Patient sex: F
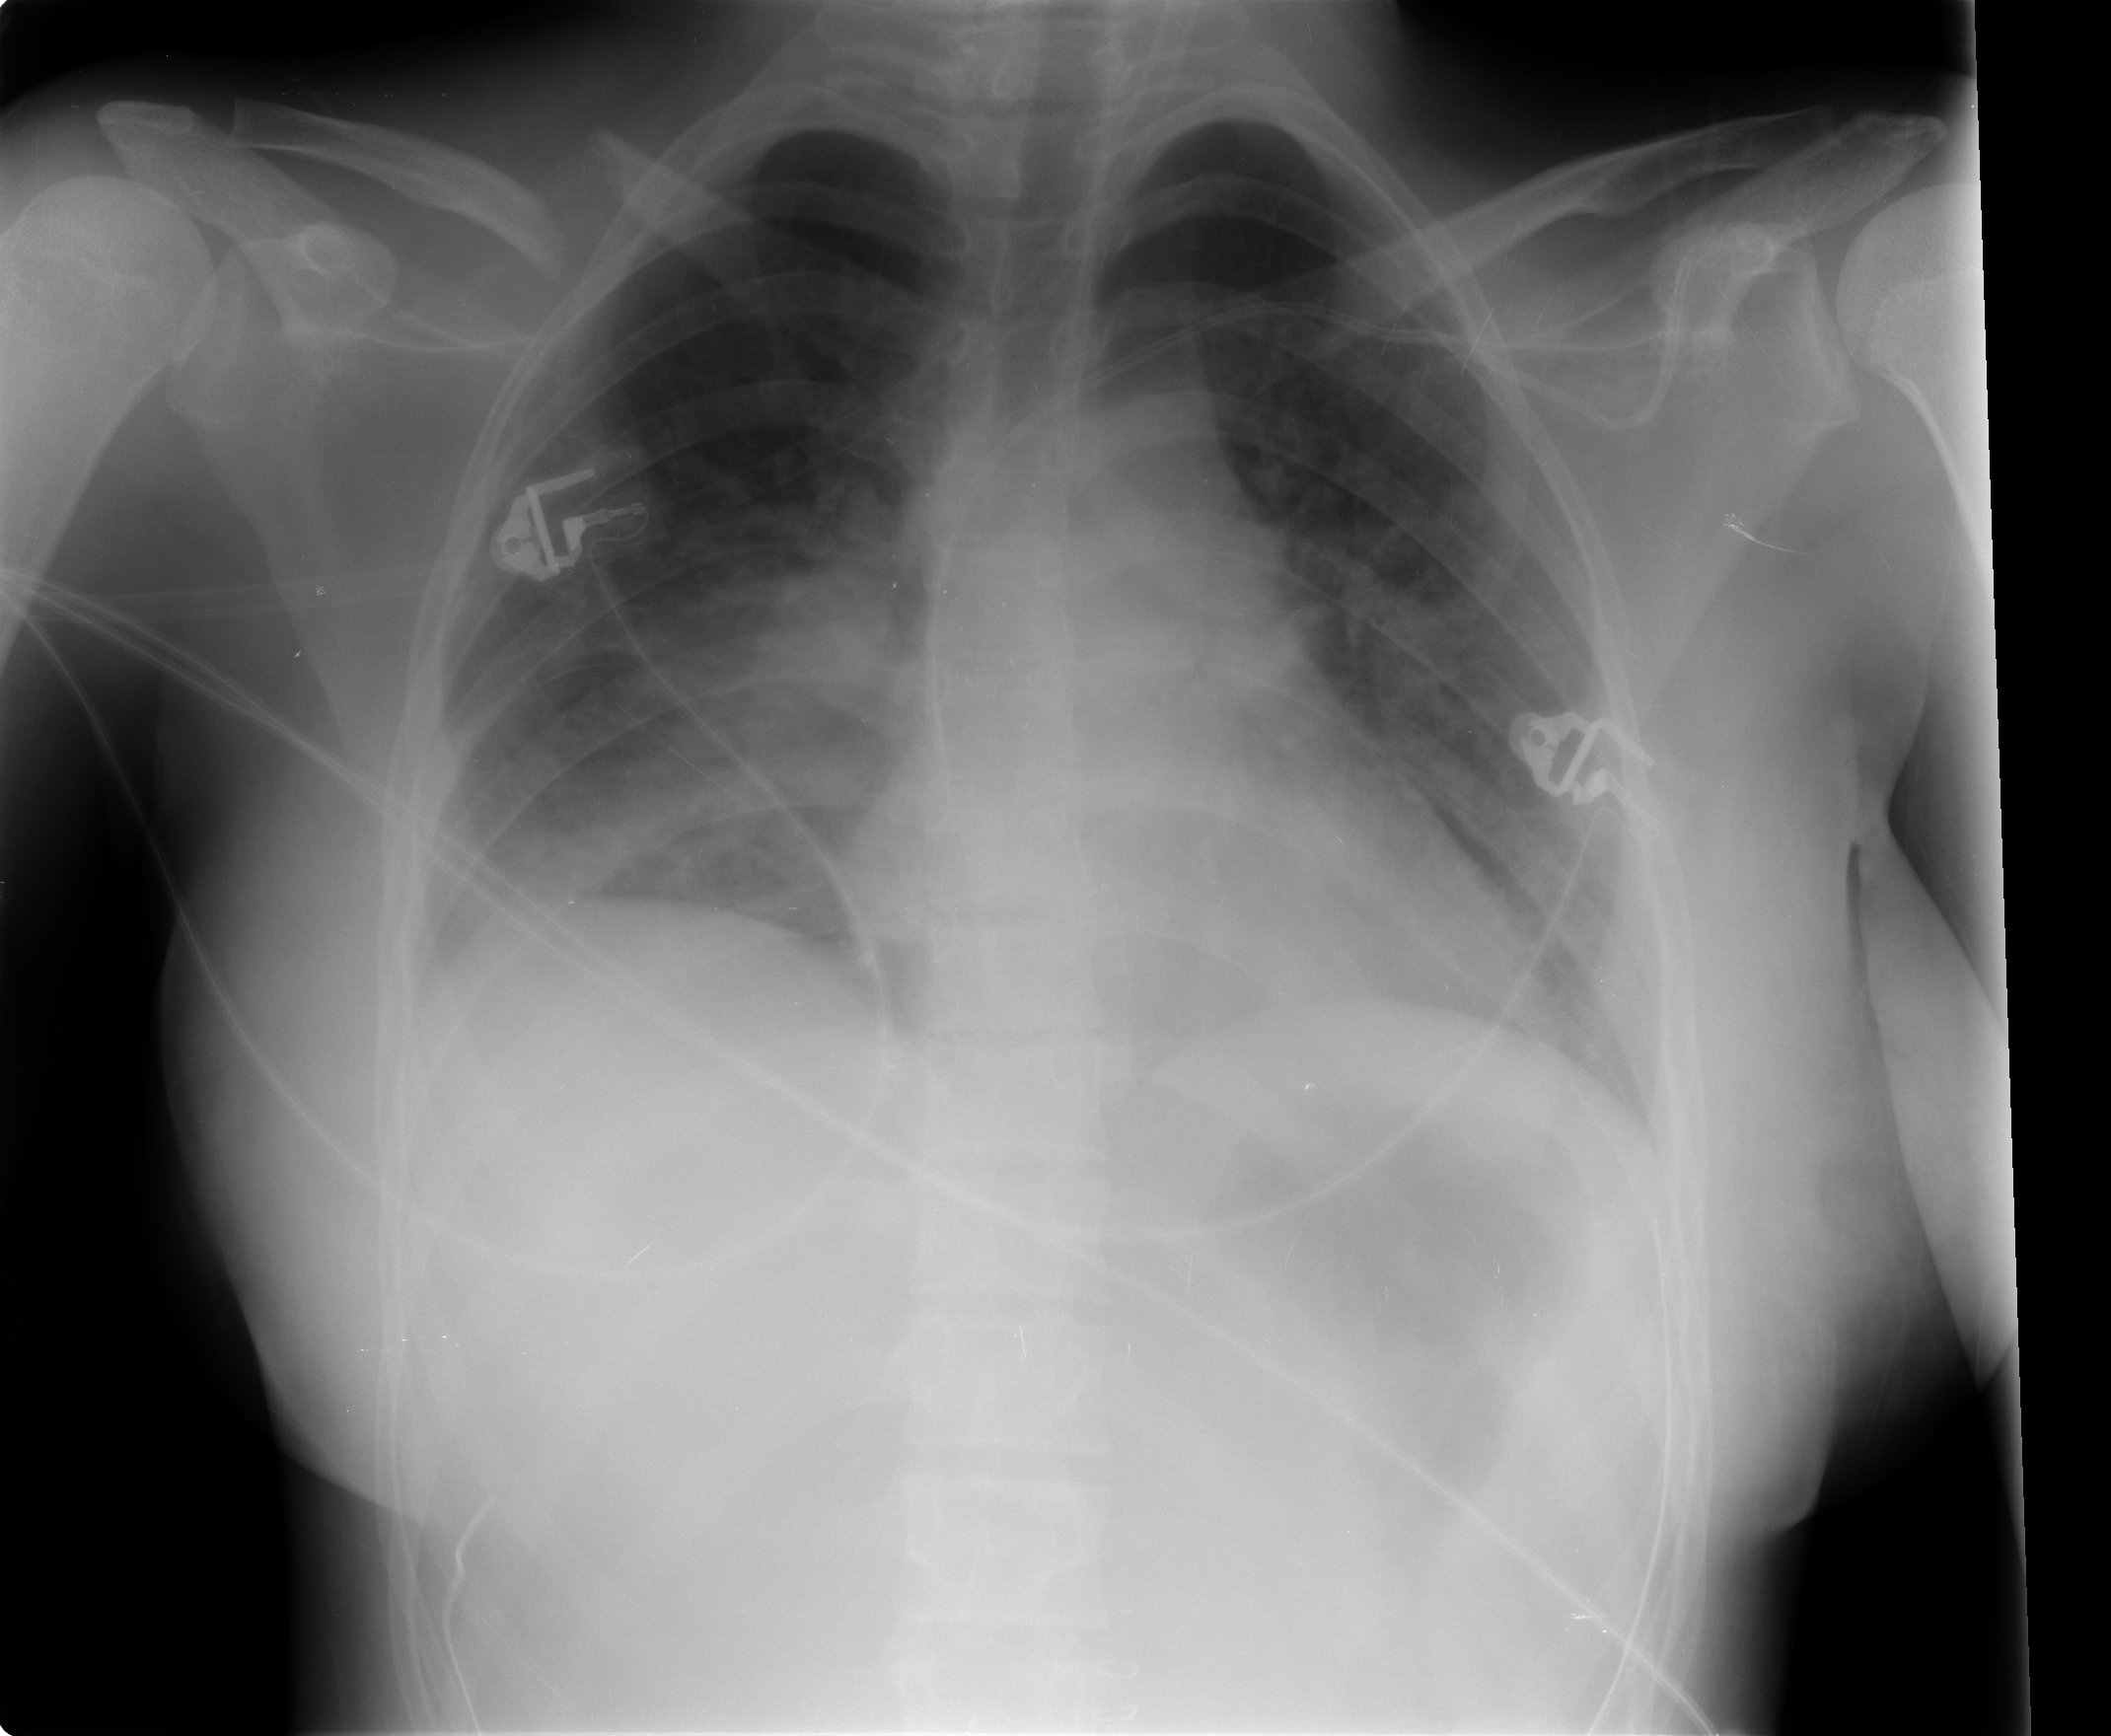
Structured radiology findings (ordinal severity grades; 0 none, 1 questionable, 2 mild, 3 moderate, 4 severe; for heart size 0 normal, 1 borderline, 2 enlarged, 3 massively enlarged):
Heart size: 1
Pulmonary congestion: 0
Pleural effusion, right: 0
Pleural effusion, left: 0
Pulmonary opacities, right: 3
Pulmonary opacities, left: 2
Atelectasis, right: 0
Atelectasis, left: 0